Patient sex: F
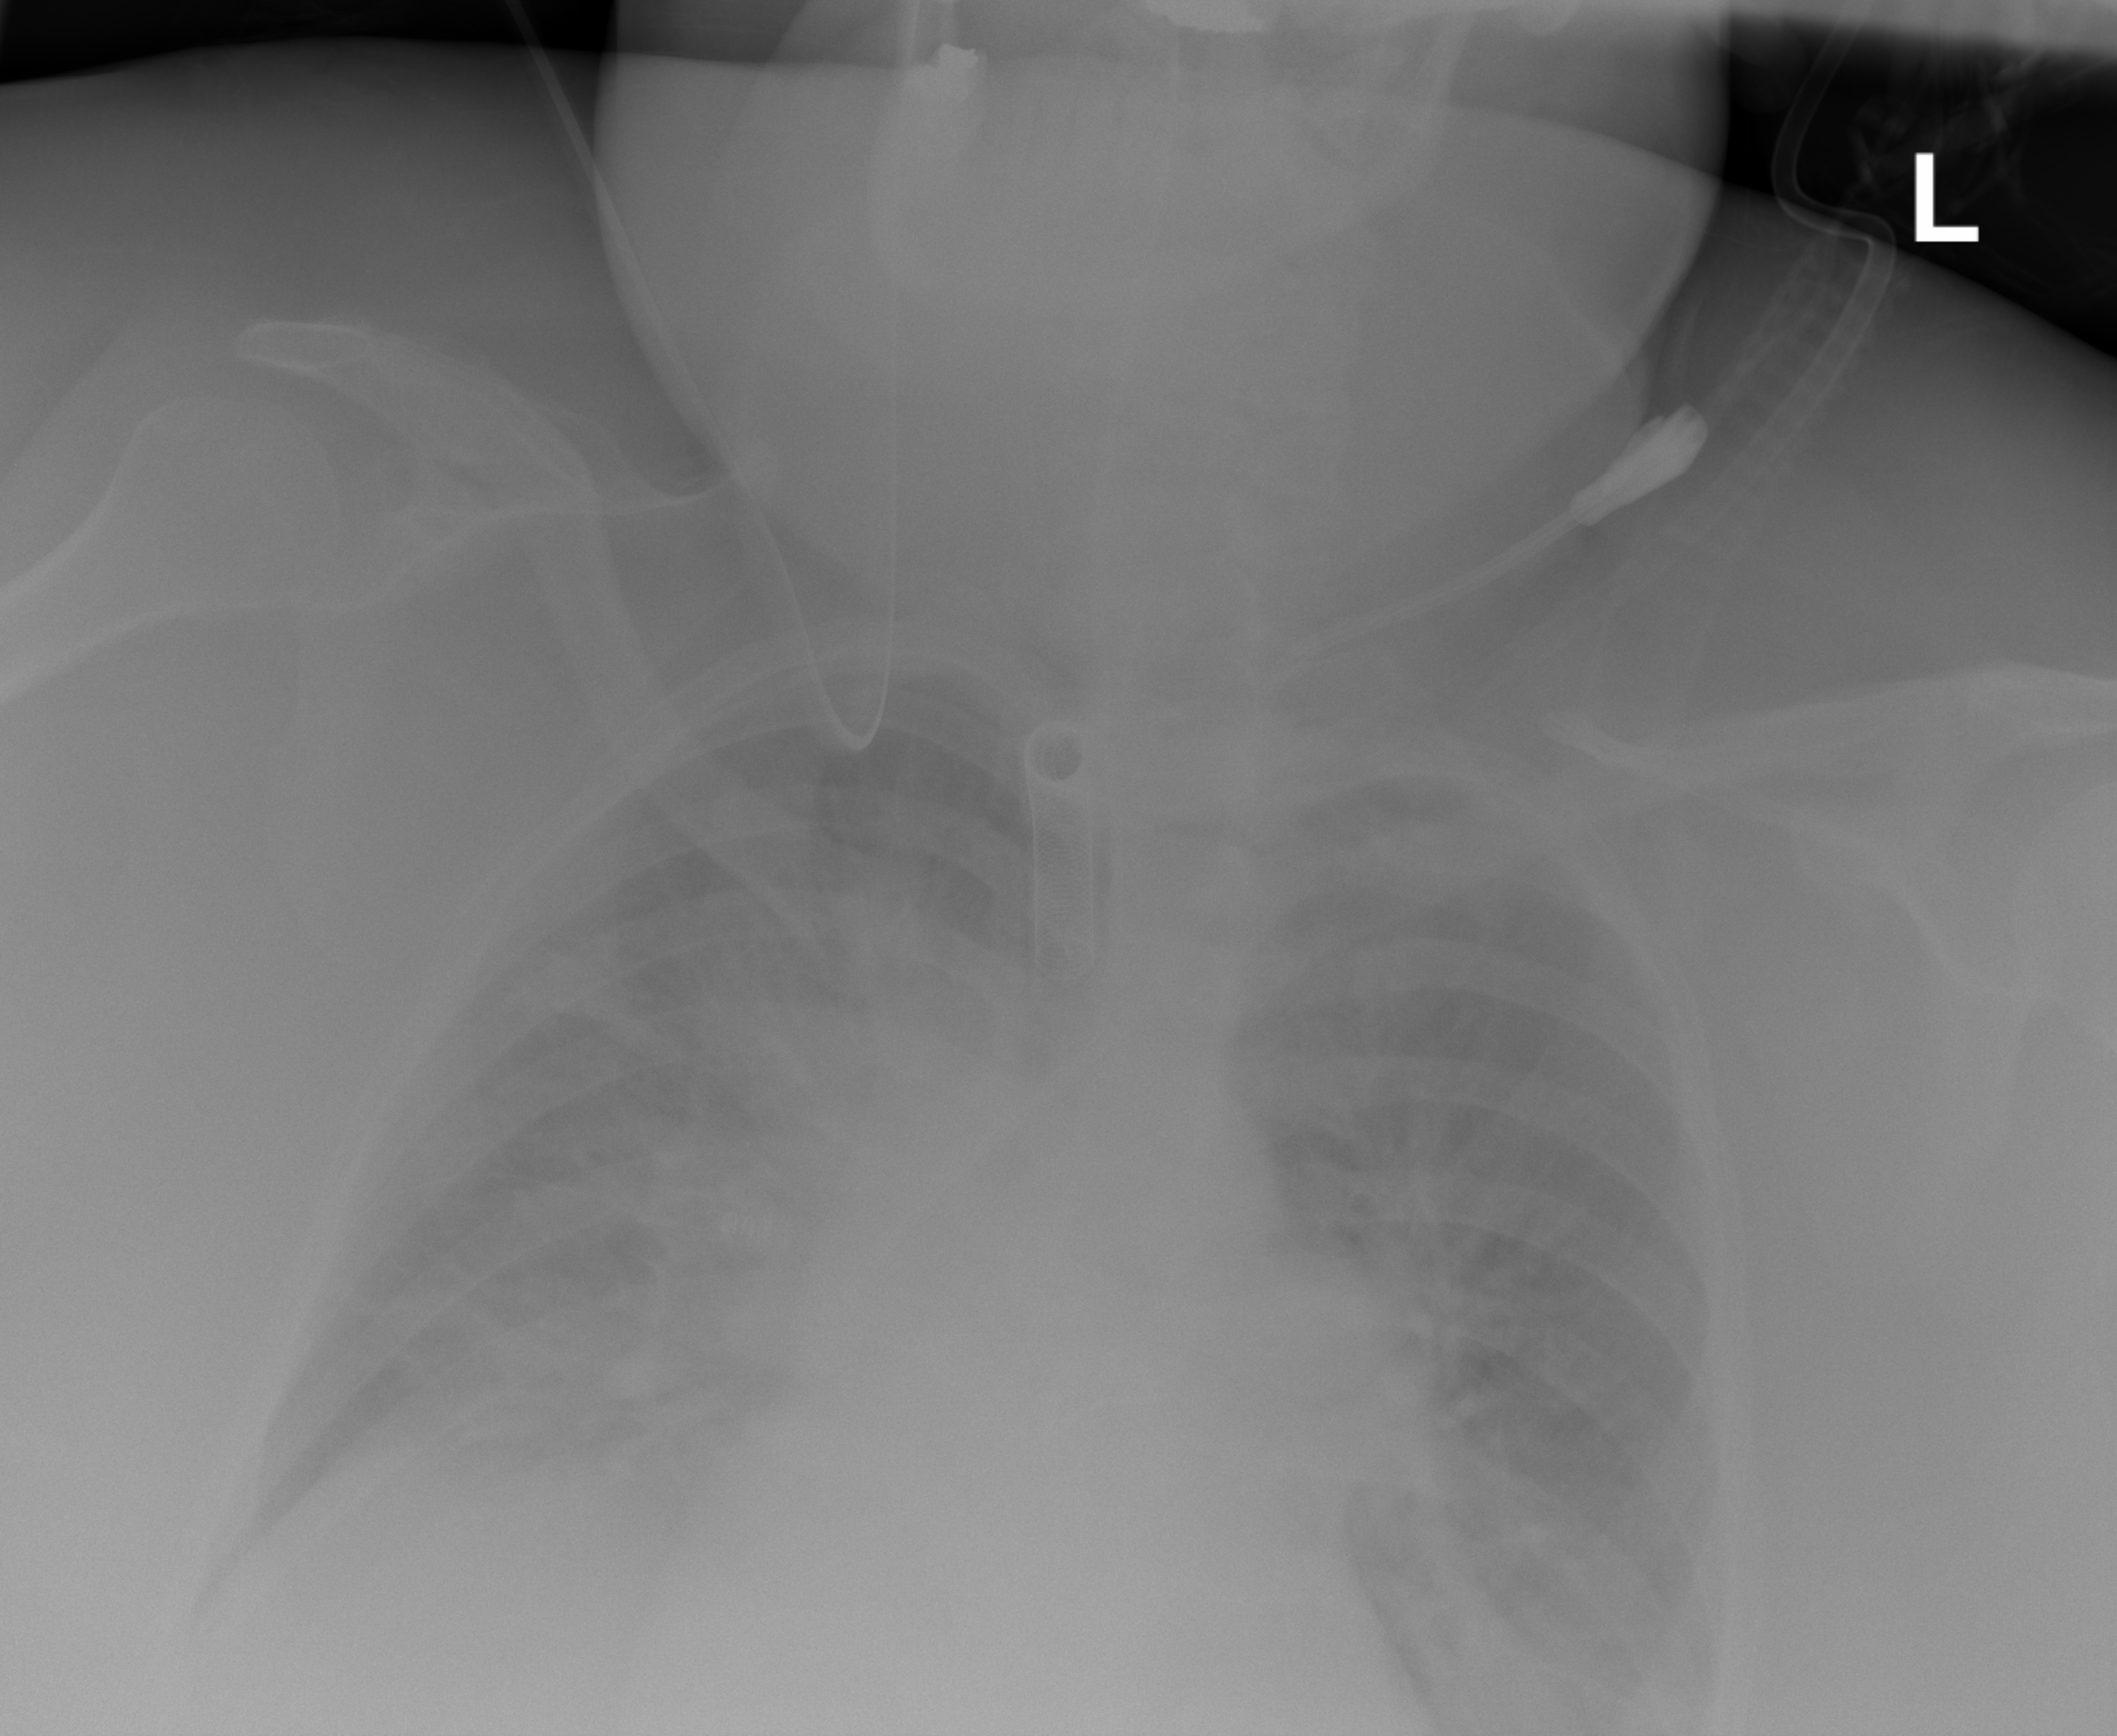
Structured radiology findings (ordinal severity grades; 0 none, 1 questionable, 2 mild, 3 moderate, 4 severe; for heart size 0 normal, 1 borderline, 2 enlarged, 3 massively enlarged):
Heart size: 2
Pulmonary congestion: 3
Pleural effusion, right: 1
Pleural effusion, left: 2
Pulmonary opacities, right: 2
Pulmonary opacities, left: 2
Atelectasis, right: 2
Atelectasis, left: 2